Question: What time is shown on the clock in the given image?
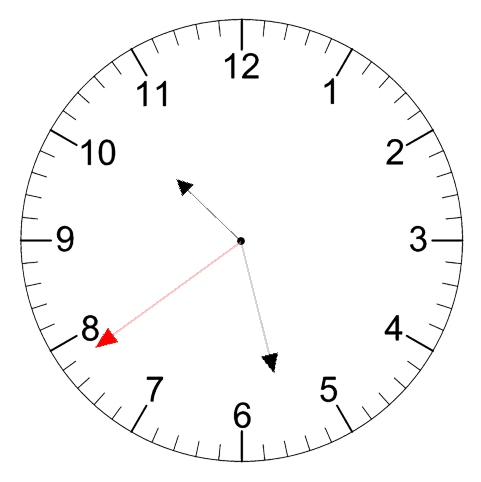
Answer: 10:27:39